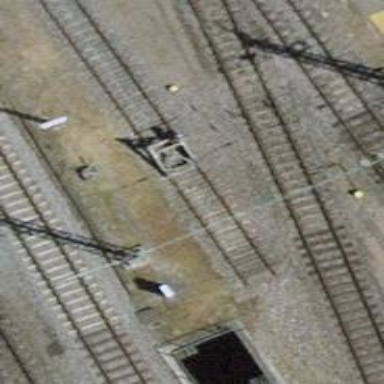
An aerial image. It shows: Railway buffer stop.